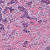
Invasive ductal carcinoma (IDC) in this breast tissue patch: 1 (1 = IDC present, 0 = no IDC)